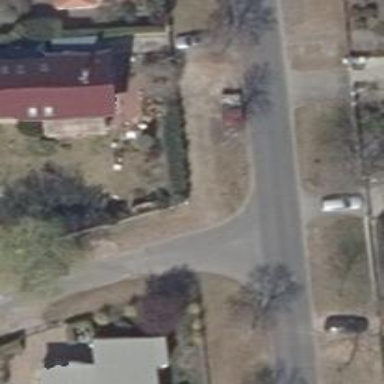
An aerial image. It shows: Smooth asphalt road in residential area.